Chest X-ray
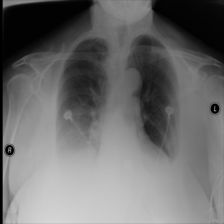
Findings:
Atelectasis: positive
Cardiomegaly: negative
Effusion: positive
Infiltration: negative
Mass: negative
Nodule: negative
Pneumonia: negative
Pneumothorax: negative
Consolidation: negative
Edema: negative
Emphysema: negative
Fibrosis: negative
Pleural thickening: negative
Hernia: negative